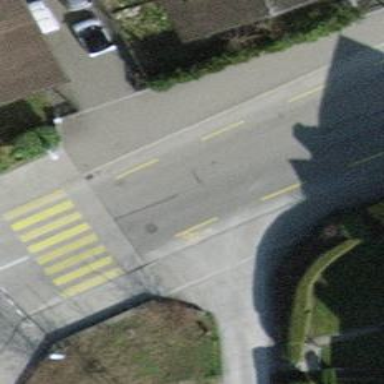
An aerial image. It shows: Tertiary road with asphalt surface and separate cycle lane.